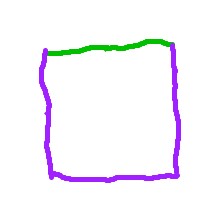
Shape: square